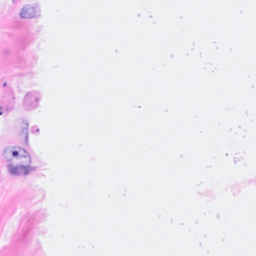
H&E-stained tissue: Breast